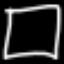
Label: square